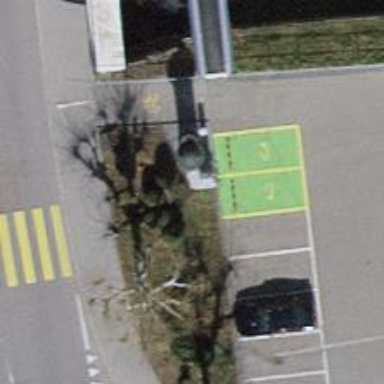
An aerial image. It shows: Charging station.